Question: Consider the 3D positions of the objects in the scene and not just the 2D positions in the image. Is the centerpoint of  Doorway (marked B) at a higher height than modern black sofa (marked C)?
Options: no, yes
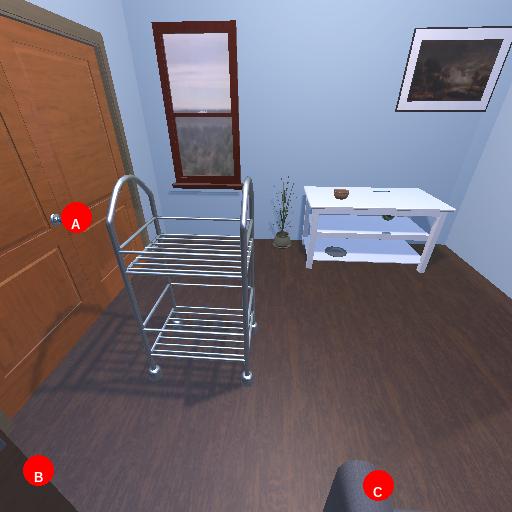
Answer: no